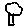
Label: tree